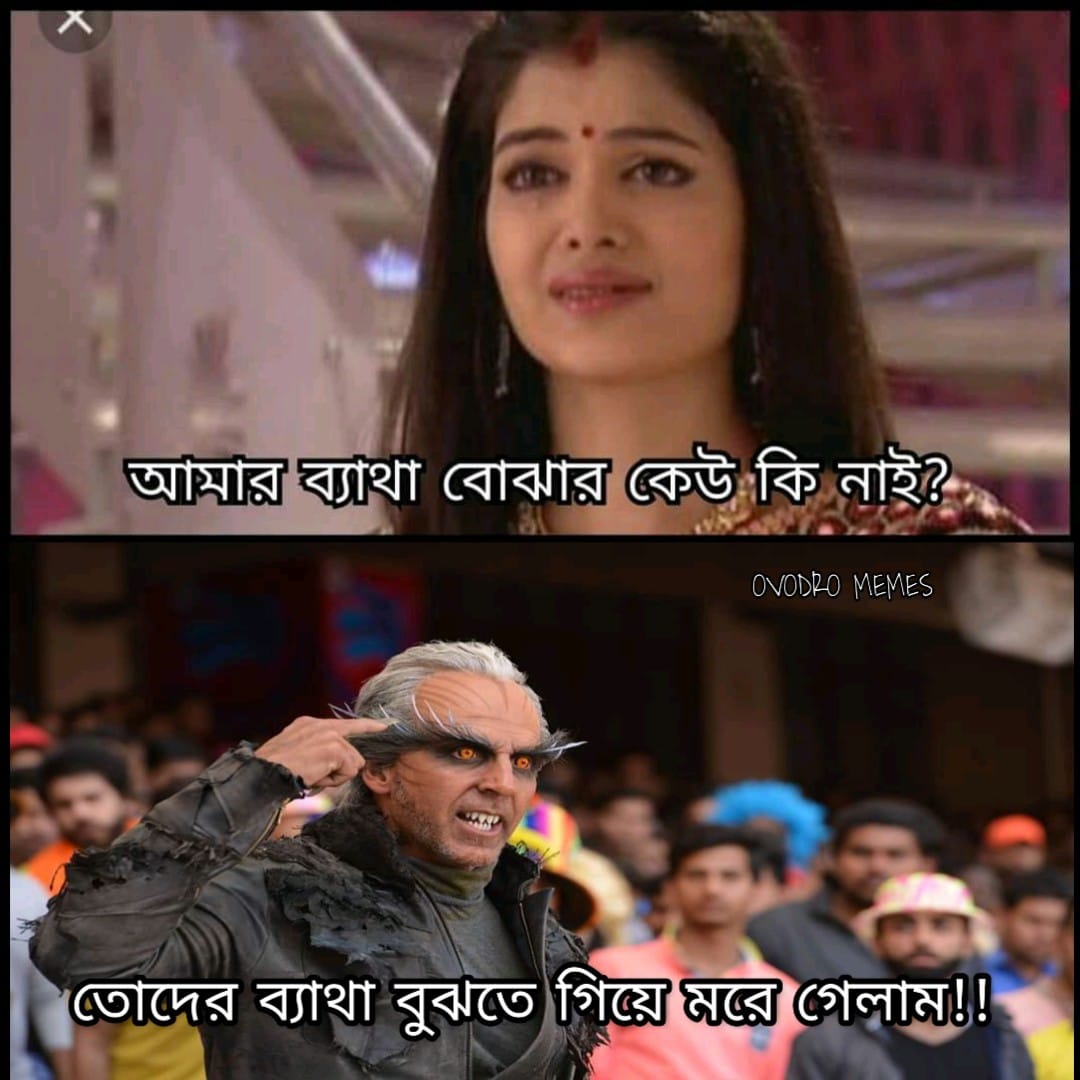
Caption: আমার ব্যাথা বোঝার কেউ কি নাই ?    তোদের ব্যাথা বুঝতে গিয়ে মরে গেলাম !!
Label: non-hate